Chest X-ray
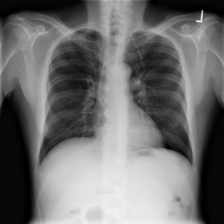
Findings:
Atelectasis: negative
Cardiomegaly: negative
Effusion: negative
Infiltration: negative
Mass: negative
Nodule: negative
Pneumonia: negative
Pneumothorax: negative
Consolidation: negative
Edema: negative
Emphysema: negative
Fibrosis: negative
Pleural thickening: negative
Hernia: negative